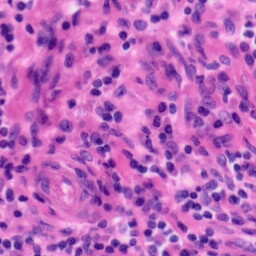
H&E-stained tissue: Tonsil